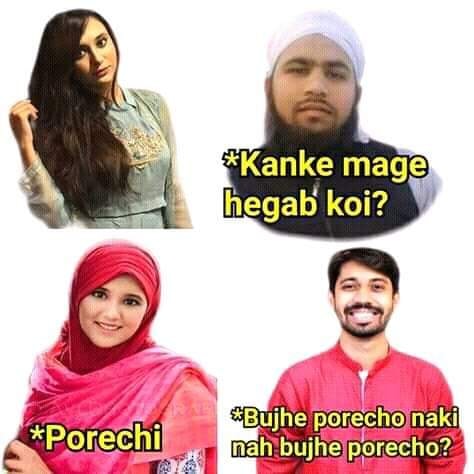
Caption: *Kanke mage hegab koi?   *Porechi    *Bujhe porecho naki nah bujhe porecho?
Label: hate